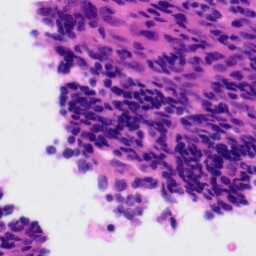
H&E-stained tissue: Tonsil